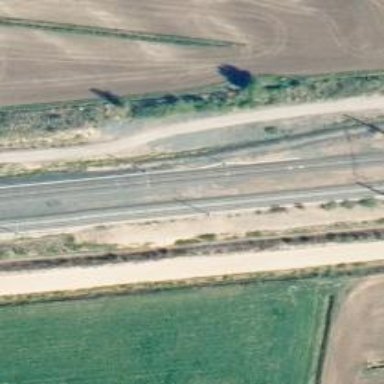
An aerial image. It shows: Railway track with continuous electrified contact line.